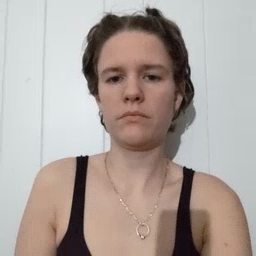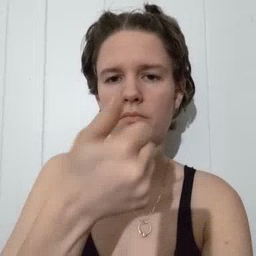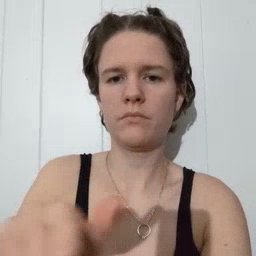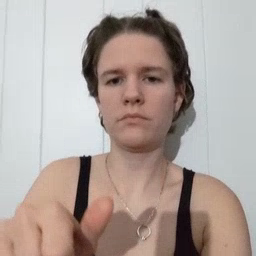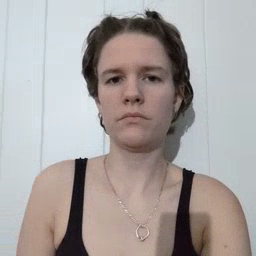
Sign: any